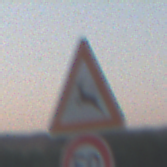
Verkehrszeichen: WildwechselRechts
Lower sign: Geschwindigkeit50
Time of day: SunriseSunset
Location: Outdoor (Nature)
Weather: Clear
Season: Winter
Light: Natural